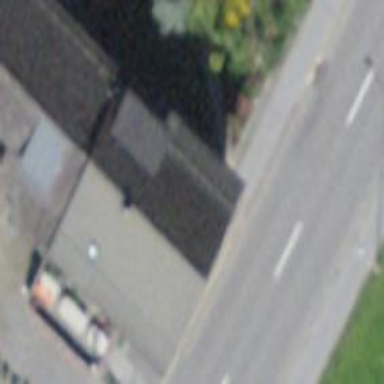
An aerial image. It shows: Restaurant.